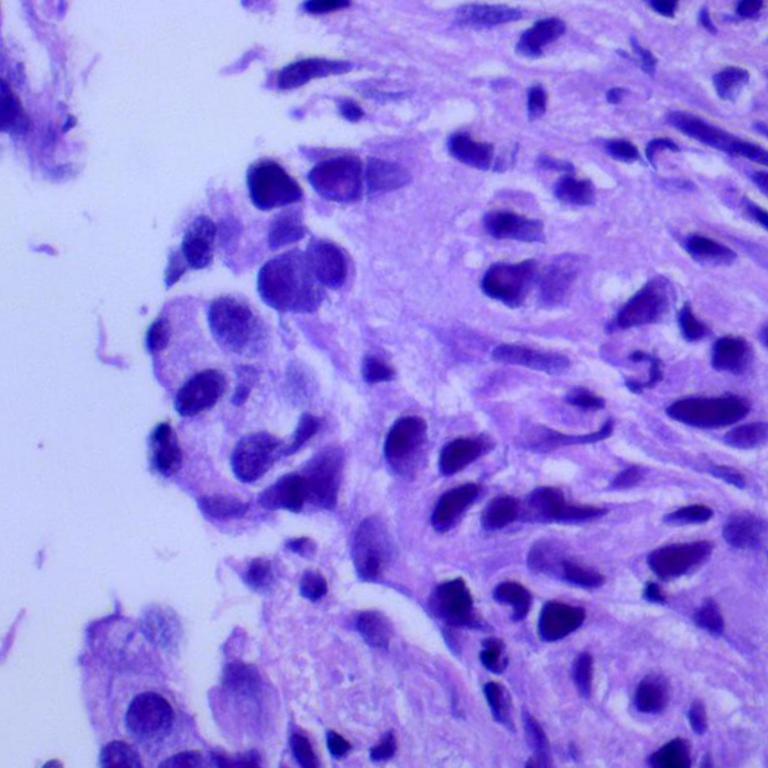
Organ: lung
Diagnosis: adenocarcinomas